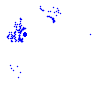
Particle: pion